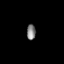
Tissue: prostate
Cell type: Endothelial cells
Senescence score: 0.7093
Nuclear area (px): 133
Mean DAPI intensity: 131.474